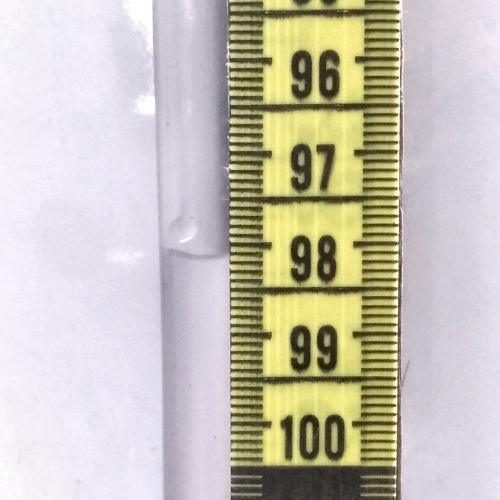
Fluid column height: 98.1 cm